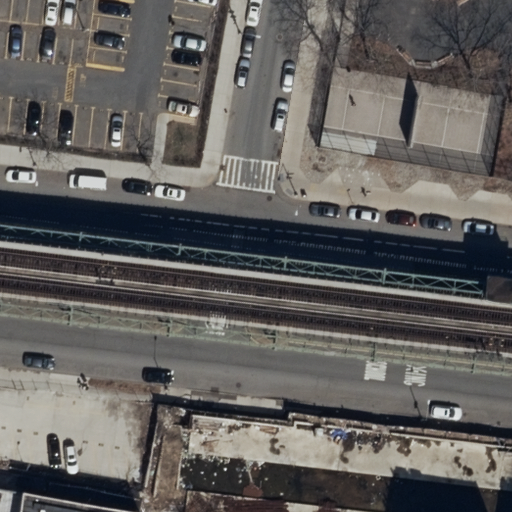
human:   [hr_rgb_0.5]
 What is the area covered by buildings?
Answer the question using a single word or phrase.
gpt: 42m2

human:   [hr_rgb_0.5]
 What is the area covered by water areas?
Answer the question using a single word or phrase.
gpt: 0m2

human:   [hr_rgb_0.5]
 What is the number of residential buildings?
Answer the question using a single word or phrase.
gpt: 1

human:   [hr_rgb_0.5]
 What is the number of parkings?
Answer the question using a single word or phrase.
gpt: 2

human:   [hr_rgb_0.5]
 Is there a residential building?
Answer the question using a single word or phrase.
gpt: yes

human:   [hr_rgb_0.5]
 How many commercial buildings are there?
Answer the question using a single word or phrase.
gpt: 0

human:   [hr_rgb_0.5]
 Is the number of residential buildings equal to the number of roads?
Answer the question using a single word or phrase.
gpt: no

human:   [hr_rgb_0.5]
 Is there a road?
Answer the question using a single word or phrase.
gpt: yes

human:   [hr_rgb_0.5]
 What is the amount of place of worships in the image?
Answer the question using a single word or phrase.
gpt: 1

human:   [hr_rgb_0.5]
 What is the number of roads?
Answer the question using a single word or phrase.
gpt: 5

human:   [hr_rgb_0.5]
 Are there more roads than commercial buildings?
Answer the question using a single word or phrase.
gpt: yes

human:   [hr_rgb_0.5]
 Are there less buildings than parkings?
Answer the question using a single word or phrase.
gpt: yes

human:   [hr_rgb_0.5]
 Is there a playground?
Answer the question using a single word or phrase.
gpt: yes

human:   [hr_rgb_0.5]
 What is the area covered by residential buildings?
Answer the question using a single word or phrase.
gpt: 42m2

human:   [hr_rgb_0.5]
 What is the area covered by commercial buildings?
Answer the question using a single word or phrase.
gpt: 0m2

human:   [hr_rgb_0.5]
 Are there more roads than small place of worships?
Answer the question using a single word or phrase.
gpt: yes

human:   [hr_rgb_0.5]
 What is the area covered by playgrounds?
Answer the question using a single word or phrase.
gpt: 1356m2

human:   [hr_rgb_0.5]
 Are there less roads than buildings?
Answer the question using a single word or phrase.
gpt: no

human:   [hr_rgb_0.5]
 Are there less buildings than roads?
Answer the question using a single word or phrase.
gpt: yes

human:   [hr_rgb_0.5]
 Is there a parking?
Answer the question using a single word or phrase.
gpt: yes

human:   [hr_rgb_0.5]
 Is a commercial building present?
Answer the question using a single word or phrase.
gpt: no

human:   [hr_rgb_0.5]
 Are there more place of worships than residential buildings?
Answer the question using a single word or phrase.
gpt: no

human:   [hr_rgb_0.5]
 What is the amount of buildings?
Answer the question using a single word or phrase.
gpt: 1

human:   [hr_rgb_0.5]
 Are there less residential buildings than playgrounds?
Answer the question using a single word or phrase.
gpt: no

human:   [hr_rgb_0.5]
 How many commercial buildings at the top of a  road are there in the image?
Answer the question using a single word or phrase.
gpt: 0

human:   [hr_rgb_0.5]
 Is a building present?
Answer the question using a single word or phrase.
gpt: yes

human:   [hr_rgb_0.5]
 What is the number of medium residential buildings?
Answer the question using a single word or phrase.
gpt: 0

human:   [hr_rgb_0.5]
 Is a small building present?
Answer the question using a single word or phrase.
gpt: yes

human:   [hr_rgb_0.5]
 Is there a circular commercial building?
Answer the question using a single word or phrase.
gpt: no

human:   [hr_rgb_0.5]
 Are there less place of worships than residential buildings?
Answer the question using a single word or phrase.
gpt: no

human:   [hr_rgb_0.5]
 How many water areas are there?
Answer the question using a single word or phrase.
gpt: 0

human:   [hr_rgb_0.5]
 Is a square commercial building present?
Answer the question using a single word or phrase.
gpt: no

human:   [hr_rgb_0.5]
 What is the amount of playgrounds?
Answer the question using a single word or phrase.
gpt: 1

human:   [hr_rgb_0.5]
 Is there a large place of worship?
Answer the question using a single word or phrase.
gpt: no

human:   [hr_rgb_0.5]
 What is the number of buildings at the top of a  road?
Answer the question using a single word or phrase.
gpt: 0

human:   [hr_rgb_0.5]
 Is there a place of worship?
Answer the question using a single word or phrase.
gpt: yes

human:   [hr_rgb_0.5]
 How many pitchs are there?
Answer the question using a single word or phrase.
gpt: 1

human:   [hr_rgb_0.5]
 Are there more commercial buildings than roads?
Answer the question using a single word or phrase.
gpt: no

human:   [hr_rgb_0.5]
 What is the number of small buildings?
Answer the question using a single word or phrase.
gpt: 1

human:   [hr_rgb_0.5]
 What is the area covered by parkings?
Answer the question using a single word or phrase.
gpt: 3323m2

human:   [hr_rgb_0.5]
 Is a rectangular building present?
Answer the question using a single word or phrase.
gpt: yes

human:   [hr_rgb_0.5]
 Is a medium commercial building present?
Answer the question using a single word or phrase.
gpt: no

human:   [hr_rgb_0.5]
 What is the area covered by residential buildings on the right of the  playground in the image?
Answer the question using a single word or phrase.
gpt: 0m2

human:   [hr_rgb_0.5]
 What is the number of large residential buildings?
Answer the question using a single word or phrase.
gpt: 0

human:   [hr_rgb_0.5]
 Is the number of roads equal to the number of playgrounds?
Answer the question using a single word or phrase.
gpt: no

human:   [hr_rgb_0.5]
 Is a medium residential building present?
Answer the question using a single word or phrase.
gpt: no

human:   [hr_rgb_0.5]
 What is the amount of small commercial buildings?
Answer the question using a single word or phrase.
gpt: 0

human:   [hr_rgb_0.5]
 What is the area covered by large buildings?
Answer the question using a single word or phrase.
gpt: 0m2

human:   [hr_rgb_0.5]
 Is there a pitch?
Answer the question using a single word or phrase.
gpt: yes

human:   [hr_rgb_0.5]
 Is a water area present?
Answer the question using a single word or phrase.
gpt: no

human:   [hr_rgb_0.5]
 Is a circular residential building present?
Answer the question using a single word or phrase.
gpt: no

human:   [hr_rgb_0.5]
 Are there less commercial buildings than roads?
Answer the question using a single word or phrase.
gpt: yes

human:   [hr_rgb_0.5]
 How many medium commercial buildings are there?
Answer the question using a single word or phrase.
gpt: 0

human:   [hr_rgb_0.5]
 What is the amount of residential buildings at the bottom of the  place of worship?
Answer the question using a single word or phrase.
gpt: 0

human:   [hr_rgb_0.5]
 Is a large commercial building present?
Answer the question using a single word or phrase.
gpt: no

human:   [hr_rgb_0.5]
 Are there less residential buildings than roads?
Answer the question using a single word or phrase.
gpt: yes

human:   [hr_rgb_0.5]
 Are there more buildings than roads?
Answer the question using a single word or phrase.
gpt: no

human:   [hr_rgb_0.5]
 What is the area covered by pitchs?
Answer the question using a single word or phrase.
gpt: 560m2

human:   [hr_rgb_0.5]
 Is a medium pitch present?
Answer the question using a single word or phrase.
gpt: no

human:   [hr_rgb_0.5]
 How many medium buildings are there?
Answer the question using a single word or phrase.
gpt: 0

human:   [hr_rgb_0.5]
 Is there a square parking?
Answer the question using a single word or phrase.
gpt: no

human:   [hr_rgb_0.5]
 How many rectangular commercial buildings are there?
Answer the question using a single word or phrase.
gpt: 0

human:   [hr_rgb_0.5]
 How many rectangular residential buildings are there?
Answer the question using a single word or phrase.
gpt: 1

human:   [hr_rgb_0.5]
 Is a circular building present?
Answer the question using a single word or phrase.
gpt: no